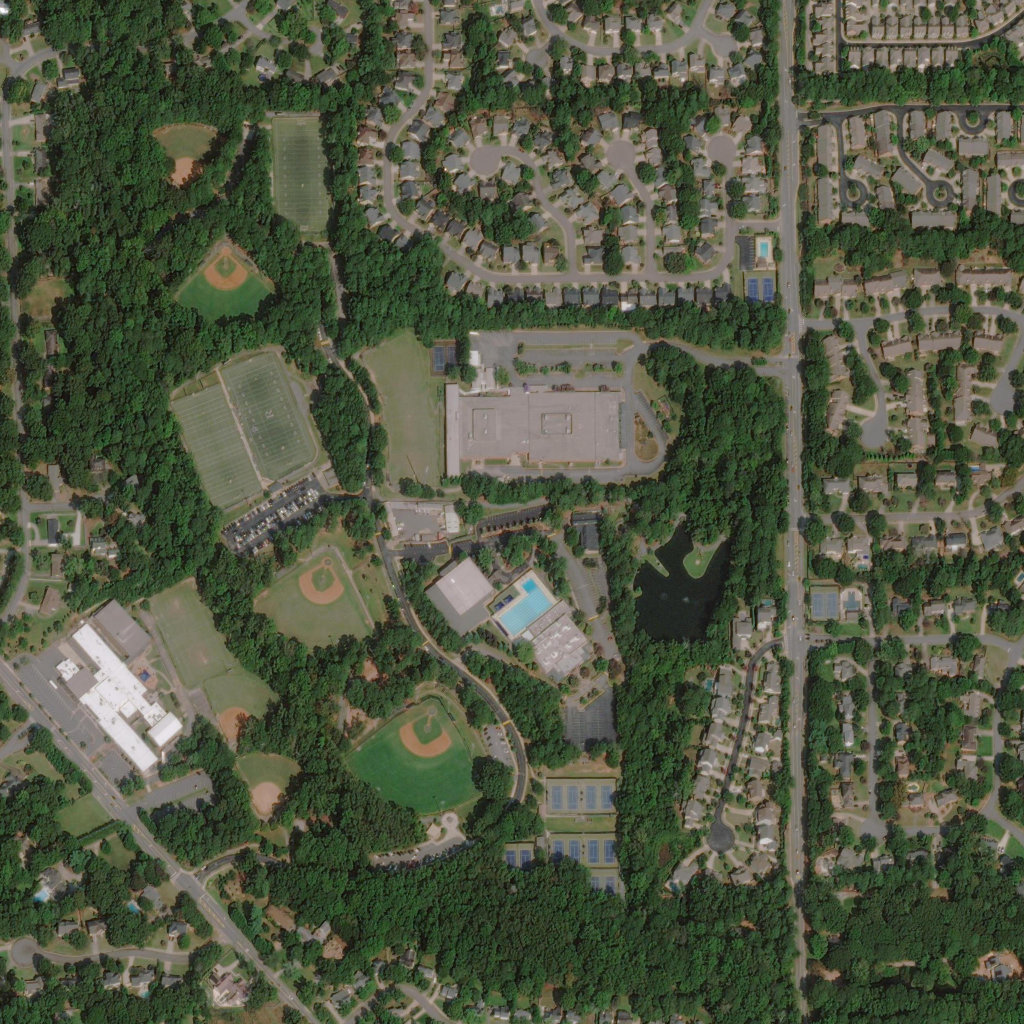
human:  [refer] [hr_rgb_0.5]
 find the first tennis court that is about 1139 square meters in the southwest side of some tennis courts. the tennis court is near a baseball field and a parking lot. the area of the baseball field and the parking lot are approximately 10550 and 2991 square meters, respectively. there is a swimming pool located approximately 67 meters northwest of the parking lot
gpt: <box>[[48, 82, 52, 85, 0]]</box>